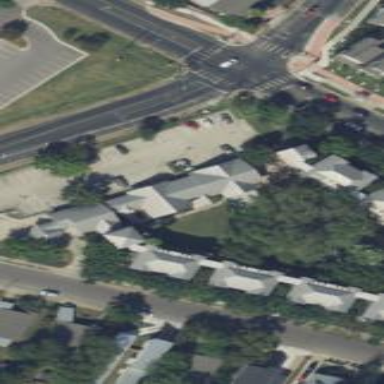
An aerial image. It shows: Residential area with apartments.